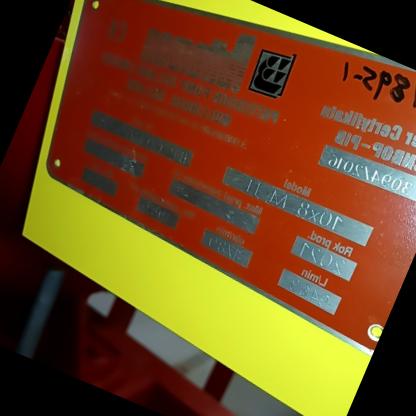
Klasa: tabliczka-znamionowa